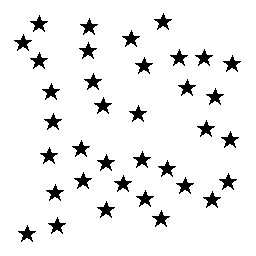
Squares: 0
Triangles: 0
Stars: 36
Total shapes: 36